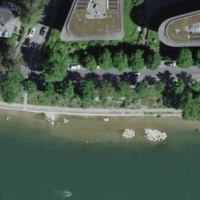
EUNIS habitat code: 56
Species observed at this site:
Chroicocephalus ridibundus
Podarcis muralis
Diplotaxis tenuifolia
Alopochen aegyptiaca
Artemisia vulgaris
Potentilla recta